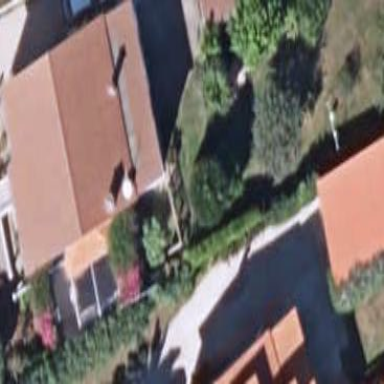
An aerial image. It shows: Simple house.